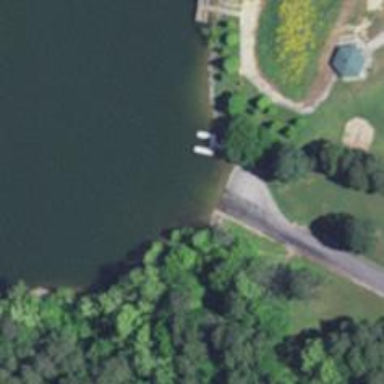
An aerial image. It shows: Dock by the waterway.